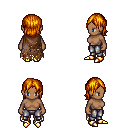
a pixel art fantasy rpg character, female body template, human, dark skin, brown tattered cape, metal pants, dark blonde long bangs hairstyle, gold boots, four views (front, back, left, right), 2x2 character sprite sheet, small pixel art, hard edges, no anti-aliasing